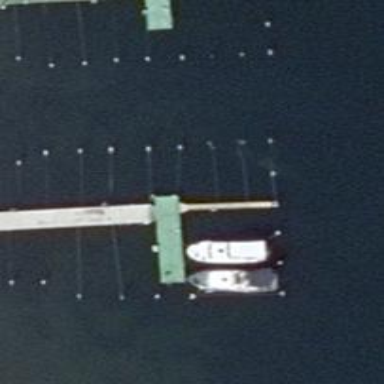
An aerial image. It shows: Man-made pier.